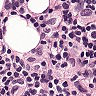
Metastatic tissue present: yes